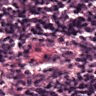
Metastatic tissue present: no